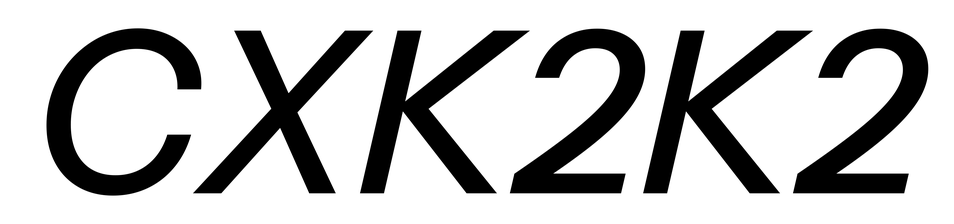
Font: InstrumentSans-Italic_Medium_Italic